Question: It has been a while since I used symbolicate in XCode and it used to work. Today when I tried this...
1. Archive my app.
2. Install the app on my device from XCode. (Just connect the device and run the app in release mode).
3. Stopped the app from Xcode.
4. Ran the app on my device (which is connected to the Mac) which of course crashed.
5. Now when I open Organizer and go to Device logs, it shows a new crash log file.
6. But it fails to symbolicate the symbols of my app. All Apple library stuff are symbolicated fine.
I searched all over the net, nothing seems to work.
Edit: In the Build Settings if I disable "Strip Debug Symbol During Copy" even for release build, everything works fine. But Xcode should have been able to symbolicate using the dSYM file I guess. I do not want to distribute the app with debug symbols.
Thanks in advance.

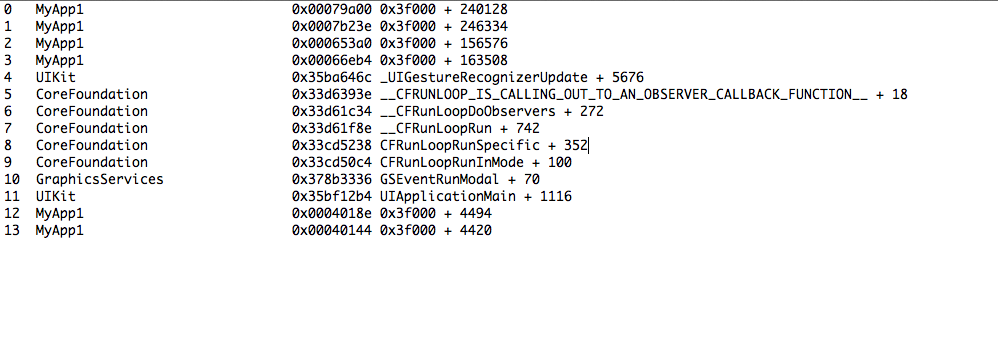
Answer: This article will help finding where the problem is: <URL>
Since you say you 'run in release mode', the version running on the device is the one that you archived! So if there is a release build already available in the 'DerivedData' directory, it will take that. Otherwise it will create a new build and install that one.
Now there are two possibilities why symbolication doesn't work:
1. You are doing another release build later on, so the previous build and dSYM get overwritten (see explanation in the link above)
2. Spotlight doesn't find the dSYM and app binary with the UUID written in the crash report (see explanation in the link above to verify that)
Update: Note regarding stripping symbols: when you don't strip the symbols as mentioned in your edited post, the symbolication is done on the device already. But of course you will be missing the line numbers.